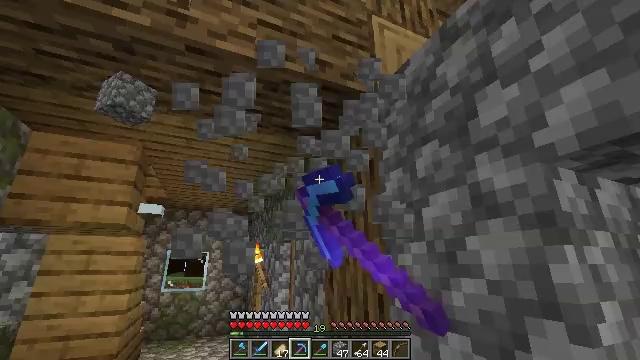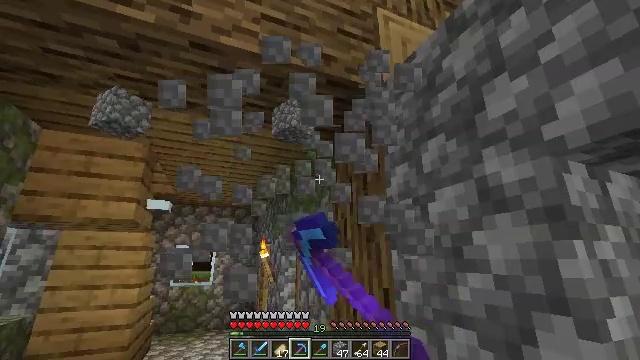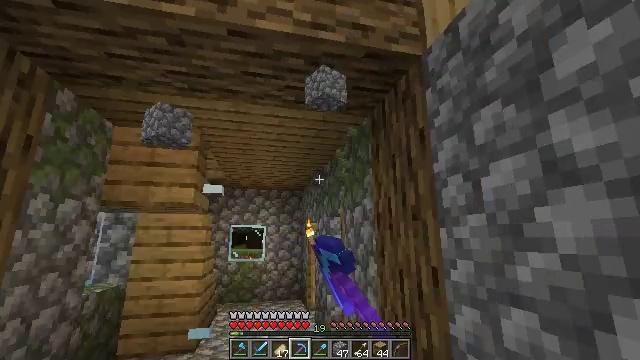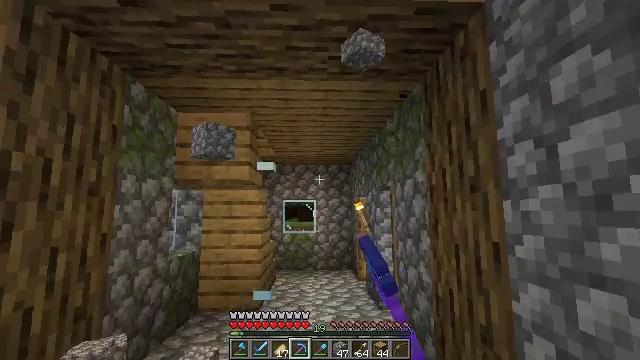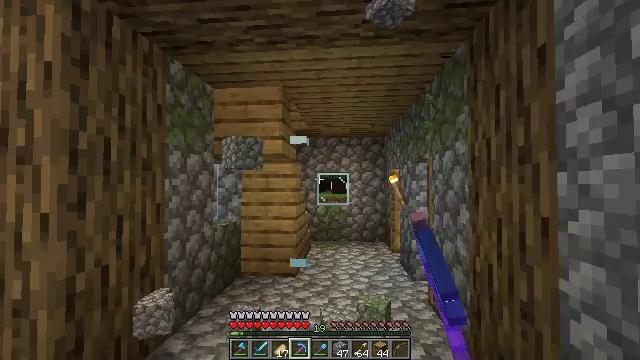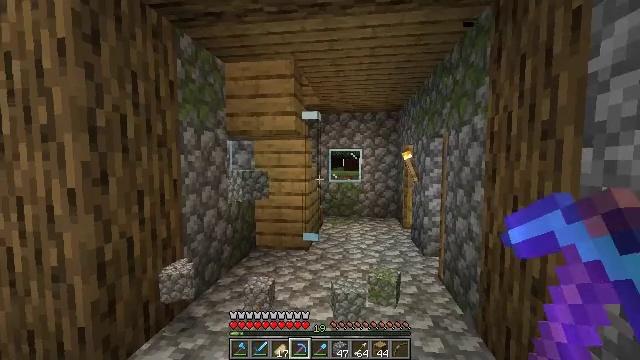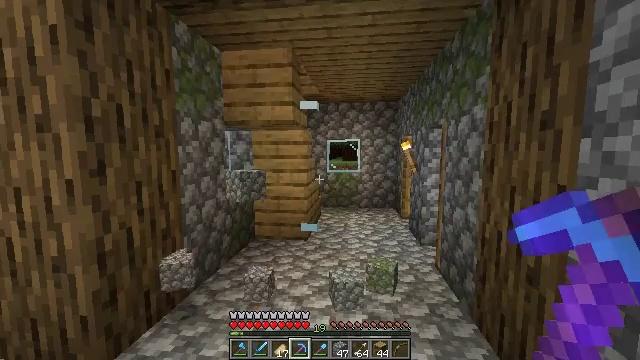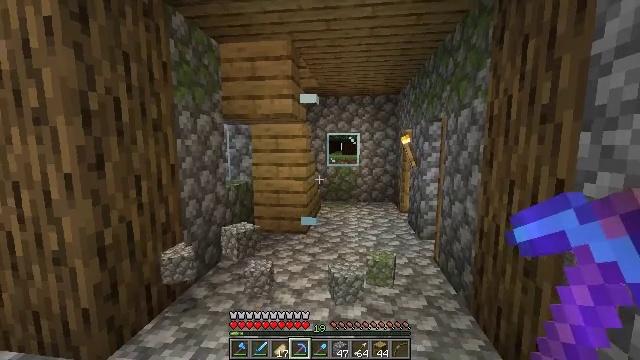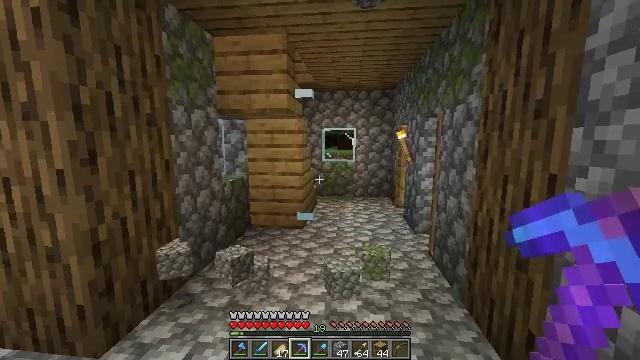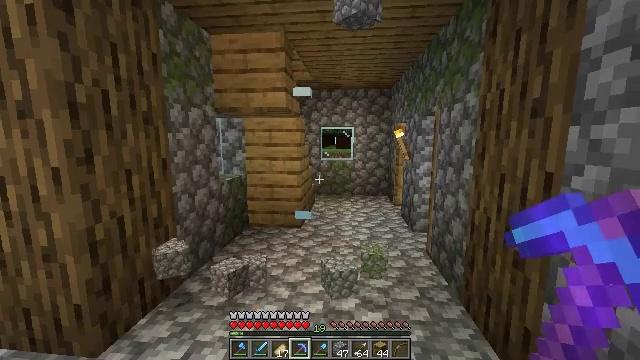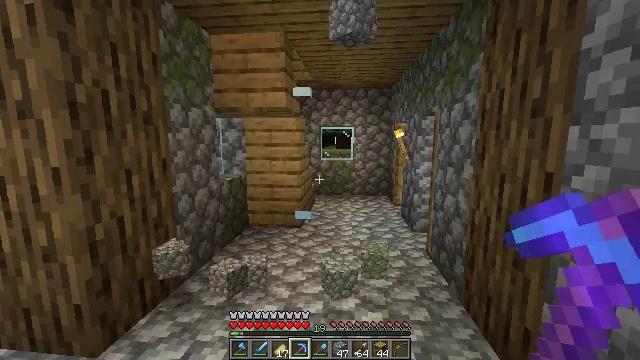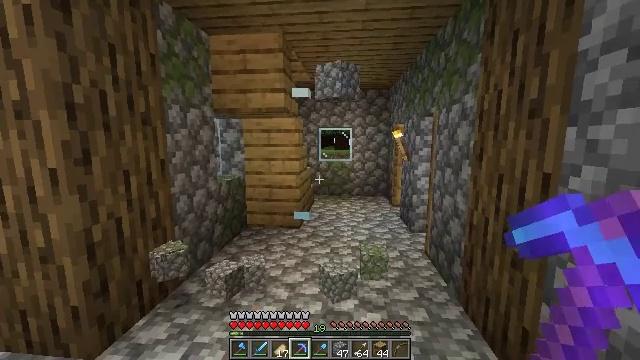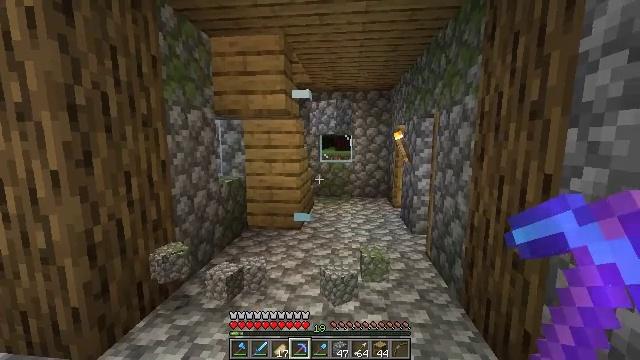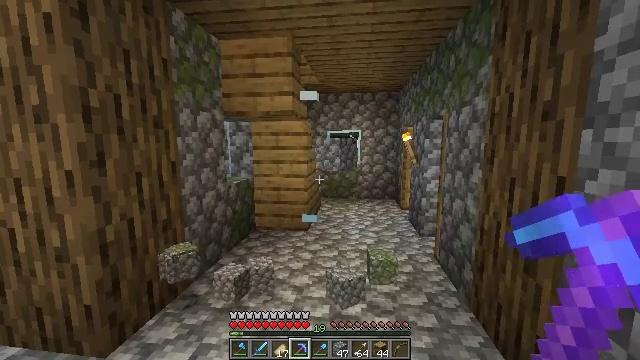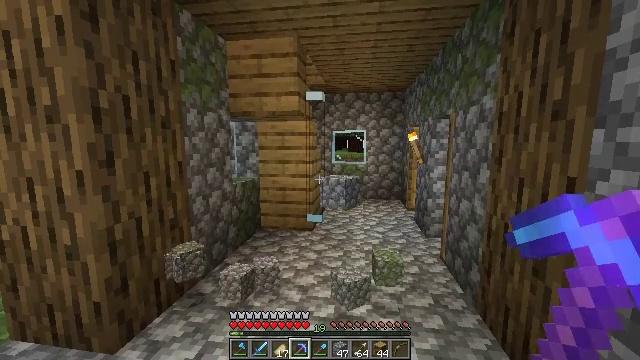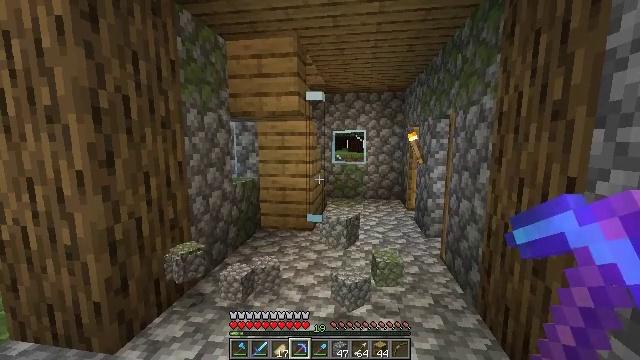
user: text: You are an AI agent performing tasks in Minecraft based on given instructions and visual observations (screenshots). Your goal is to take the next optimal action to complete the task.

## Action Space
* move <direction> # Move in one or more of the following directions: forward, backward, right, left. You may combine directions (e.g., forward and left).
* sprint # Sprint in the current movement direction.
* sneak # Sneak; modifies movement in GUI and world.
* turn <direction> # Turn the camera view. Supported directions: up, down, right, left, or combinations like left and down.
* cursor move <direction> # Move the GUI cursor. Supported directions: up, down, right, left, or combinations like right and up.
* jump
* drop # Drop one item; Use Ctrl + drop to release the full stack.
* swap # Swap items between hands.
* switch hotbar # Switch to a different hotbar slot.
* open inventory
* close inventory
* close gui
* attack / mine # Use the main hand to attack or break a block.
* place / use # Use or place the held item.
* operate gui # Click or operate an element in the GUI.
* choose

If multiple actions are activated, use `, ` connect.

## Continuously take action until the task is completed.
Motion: motion action
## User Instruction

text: Collect fragments by breaking the glass pane.
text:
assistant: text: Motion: turn left and down, attack / mine
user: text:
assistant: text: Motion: turn left and down
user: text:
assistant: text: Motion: turn left and down
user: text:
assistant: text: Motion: turn left and down
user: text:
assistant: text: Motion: turn left and down
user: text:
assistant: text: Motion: turn down
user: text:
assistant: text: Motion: turn down
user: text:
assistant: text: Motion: turn down
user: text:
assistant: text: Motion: no_op
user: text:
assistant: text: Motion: no_op
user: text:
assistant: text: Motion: no_op
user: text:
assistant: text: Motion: no_op
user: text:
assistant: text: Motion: turn left
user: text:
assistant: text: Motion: turn left
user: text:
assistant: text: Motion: no_op
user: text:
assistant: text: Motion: no_op
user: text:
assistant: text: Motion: no_op
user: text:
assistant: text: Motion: no_op
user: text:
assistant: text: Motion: no_op
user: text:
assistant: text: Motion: no_op
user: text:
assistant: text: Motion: attack / mine
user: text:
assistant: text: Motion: attack / mine
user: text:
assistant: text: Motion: attack / mine
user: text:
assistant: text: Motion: attack / mine
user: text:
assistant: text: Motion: attack / mine
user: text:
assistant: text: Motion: attack / mine
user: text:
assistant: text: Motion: attack / mine
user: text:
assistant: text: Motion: attack / mine
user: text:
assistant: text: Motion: attack / mine
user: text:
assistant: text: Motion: attack / mine